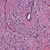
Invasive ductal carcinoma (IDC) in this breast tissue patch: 1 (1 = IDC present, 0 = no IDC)